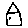
Label: house